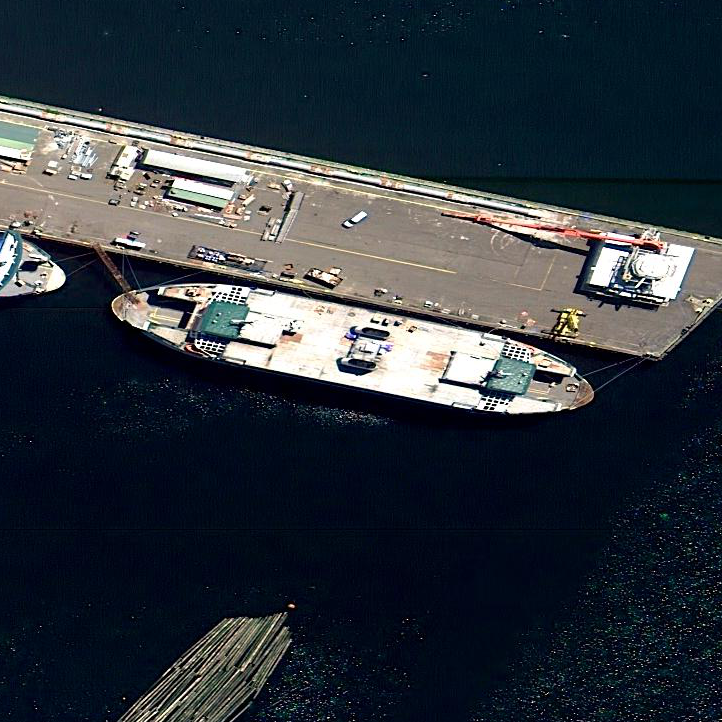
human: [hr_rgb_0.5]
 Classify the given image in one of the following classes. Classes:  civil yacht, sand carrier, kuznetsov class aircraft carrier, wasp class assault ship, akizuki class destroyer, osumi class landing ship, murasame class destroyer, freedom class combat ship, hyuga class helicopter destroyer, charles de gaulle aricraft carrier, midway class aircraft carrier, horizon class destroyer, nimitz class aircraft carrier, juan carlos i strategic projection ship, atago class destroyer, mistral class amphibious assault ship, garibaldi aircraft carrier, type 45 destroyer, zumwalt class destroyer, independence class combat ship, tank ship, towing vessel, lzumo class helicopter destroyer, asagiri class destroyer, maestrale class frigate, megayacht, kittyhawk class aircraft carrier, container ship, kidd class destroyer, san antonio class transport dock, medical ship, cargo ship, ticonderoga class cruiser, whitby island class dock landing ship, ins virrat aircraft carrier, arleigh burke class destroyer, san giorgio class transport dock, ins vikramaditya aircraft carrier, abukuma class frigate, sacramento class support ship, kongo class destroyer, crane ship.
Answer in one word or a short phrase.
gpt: Cargo ship